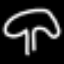
Label: mushroom